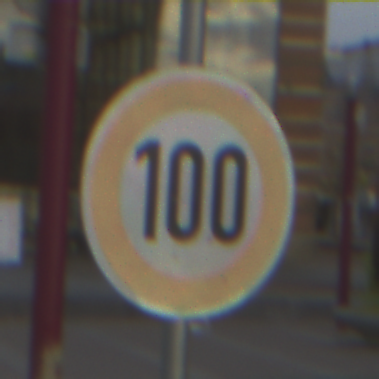
Verkehrszeichen: Geschwindigkeit100
Umgebung: Outdoor, Suburban
Tageszeit: MorningAfternoon
Wetter: PartlyCloudy
Licht: Natural
Jahreszeit: NotSpecified
Kontrast: MediumContrast